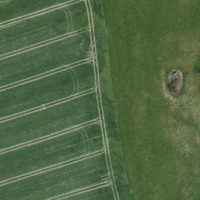
EUNIS habitat code: 52
Species observed at this site:
Pseudochorthippus parallelus